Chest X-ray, PA view. Patient: 19 years old, sex M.
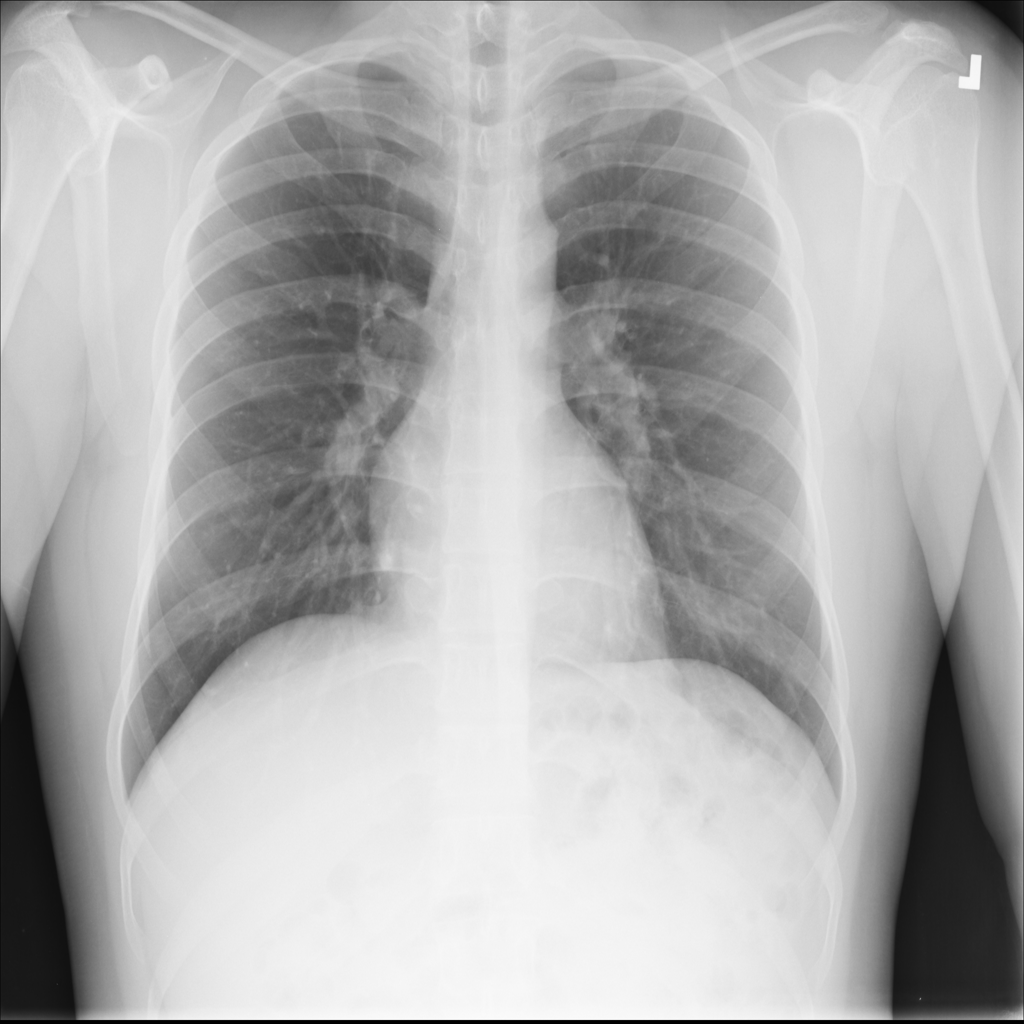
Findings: No Finding